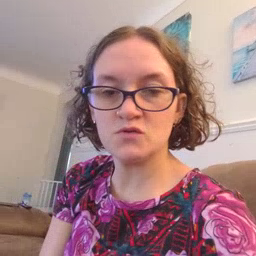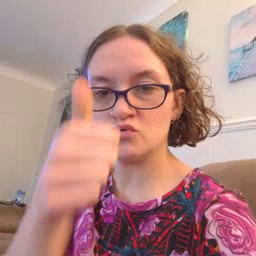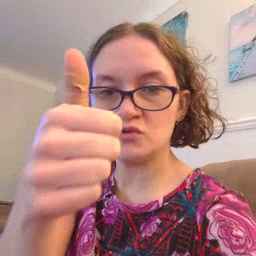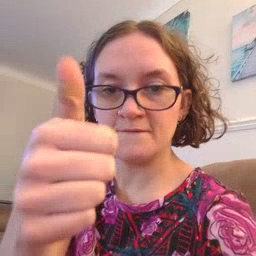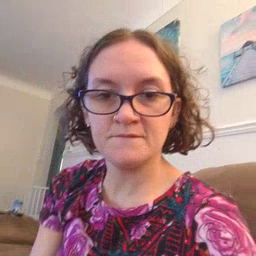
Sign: yourself